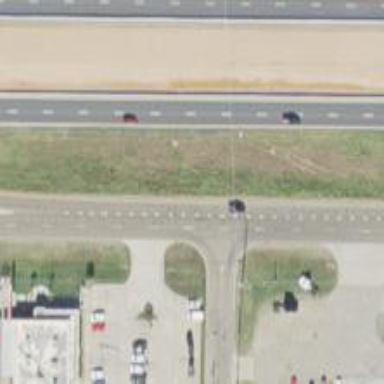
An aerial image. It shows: Secondary road with frontage road.